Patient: sex M, age 50
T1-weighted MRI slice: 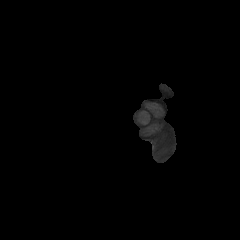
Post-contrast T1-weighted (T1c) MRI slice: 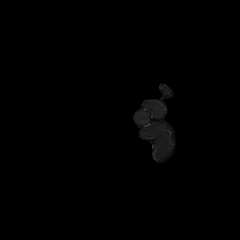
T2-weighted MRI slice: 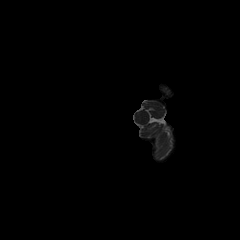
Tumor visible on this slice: no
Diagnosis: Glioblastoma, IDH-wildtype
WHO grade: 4